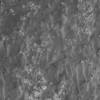
Label: not_dusty